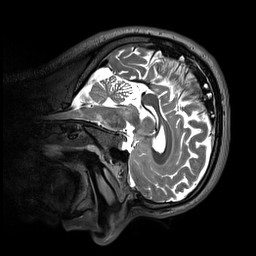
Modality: T2w
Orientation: sagittal
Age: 51
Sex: female
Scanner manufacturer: siemens
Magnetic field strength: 3 T
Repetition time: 3.2 s
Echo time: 0.412 s